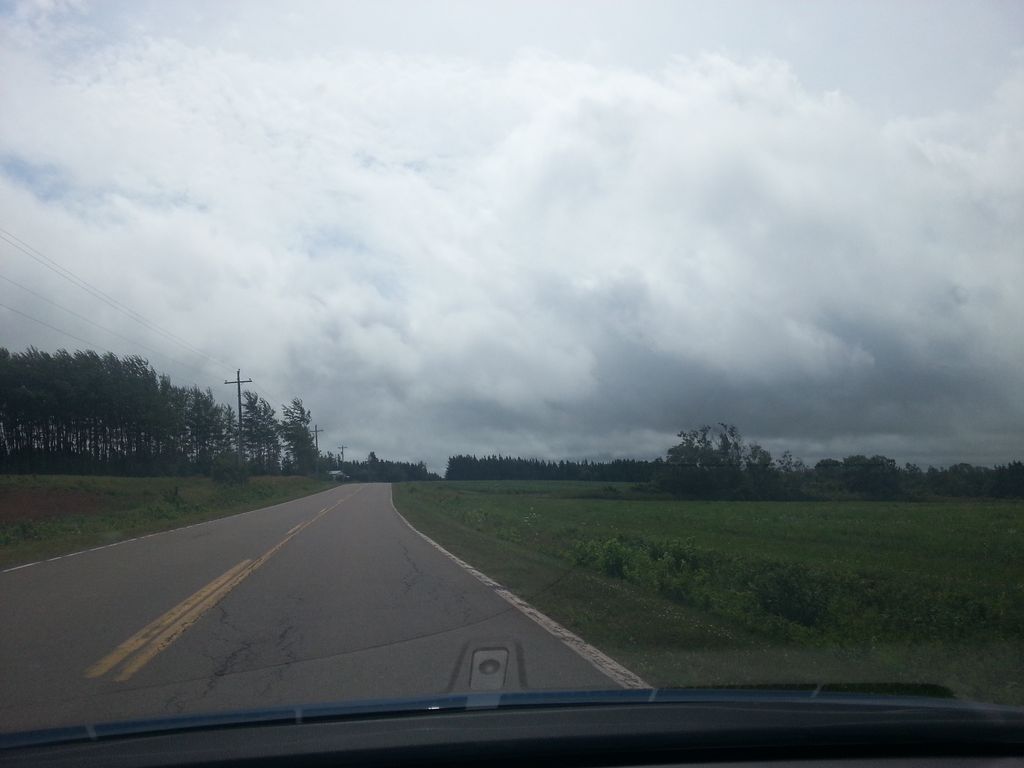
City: charlottetown